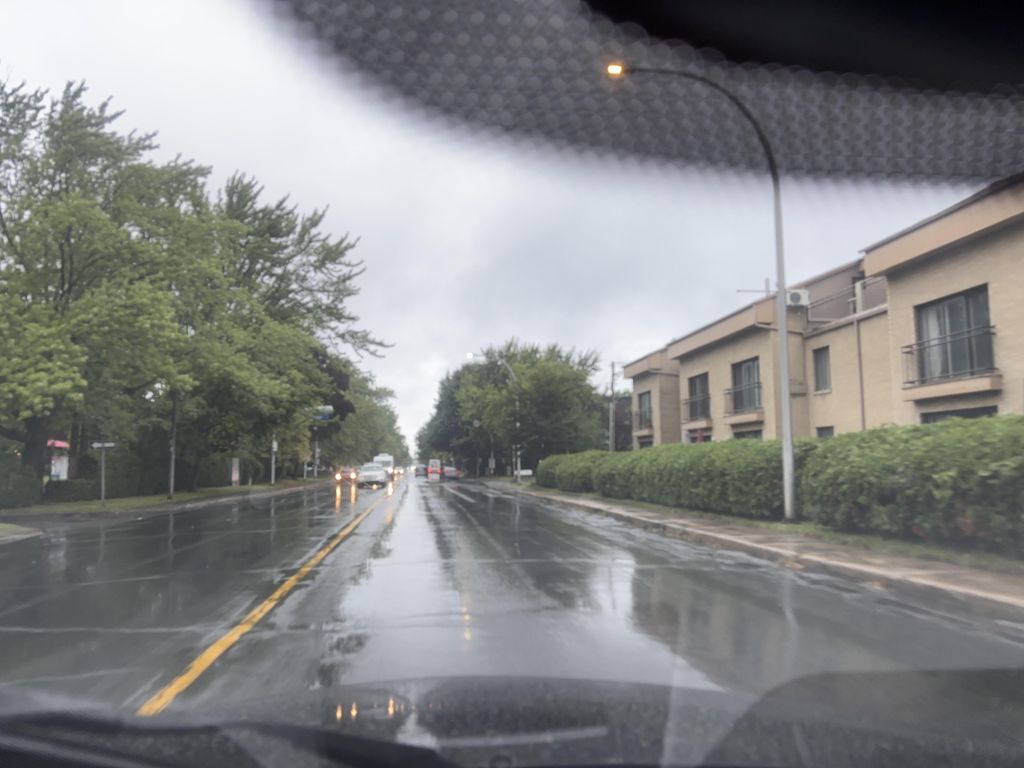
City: montreal